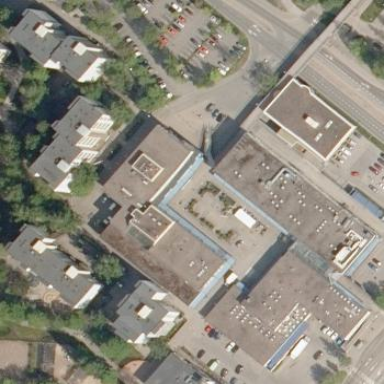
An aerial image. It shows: Retail area categorized as shopping mall.